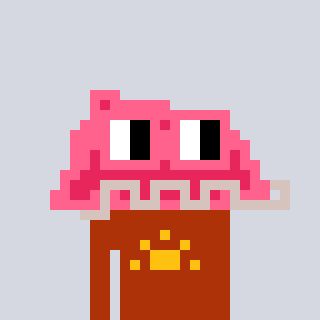
a pixel art character with square pink glasses, a retainer-shaped head and a hotbrown-colored body on a cool background